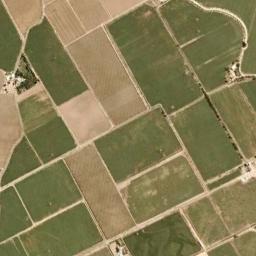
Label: rectangular_farmland